Question: I have a unique situation not covered by an other article I can find here. I have a workbook of tens of thousands of lines, but they're all essentially like this:

There's a whole lot of "stuff" going on in the workbook and data is constantly added, but the crux of my issue is that I need a piece of code to be able to keep a certain number of the most recent instances of the data (let's say 2) and remove the rest. I don't deal with dates in VBA very often so I wish I could "show my work" thus far, but I truly don't know where to start.
In plain English: Count the number of unique dates in column D. If that number is > 2, THEN delete rows where the date is older than the 2 most recent dates.
Again, I apologize for not having any work to show thus far. I truly have "writers' block" on this one. Any help is appreciated!
UPDATE: With the help in the comments I've written the following to do the first step of finding the 2nd most recent date on my real data sheet (35000+ rows) where the date column is P. I must be doing something wrong because as I track the value of OldMax in the locals window it only returns the most recent date no matter what I put in for the number in 'Large(DateRange,whatever number)'. Hmmmmm....
'''
Sub Remove_Old_Data()
Dim wks As Worksheet
Dim OldMax As String
Dim DateRange As Range
Dim lrow As Long
Set wks = ThisWorkbook.Worksheets("X-AotA")
lrow = wks.Cells(Rows.Count, "P").End(xlUp).Row
Set DateRange = wks.Range("P2:P" & lrow)
OldMax = Application.WorksheetFunction.Large(DateRange, 2)
End Sub
'''
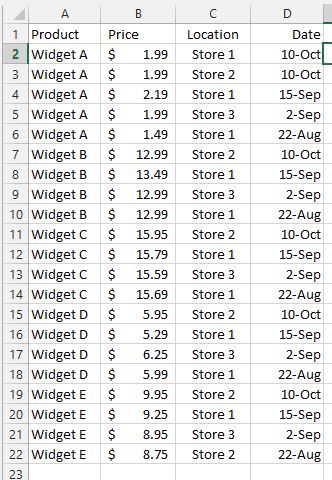
Answer: I ended up using the following because I only used "keep 2 most recent dates" as a simplified example. I'm actually keeping the 12 most recent dates so the other proposed answer would get pretty cumbersome. Here is what I came up with.
'''
Sub Scrub_Old_Data()
Dim iUnique As Long
Dim Wks As Worksheet
Dim LastRow As Long
Dim i As Long
Dim OldDateKeep As Long
OldDateKeep = ThisWorkbook.Worksheets("X-User Input").Range("B11").Value
Set Wks = ThisWorkbook.Worksheets("X-AotA")
'find the last row of data
LastRow = Cells(Cells.Rows.Count, 1).End(xlUp).Row
'make sure the right worksheet is being analyzed
Wks.Select
'check the entire sheet to see if we even have more than 12 unique dates. If not, do nothing
iUnique = Evaluate("=SUMPRODUCT(1/countif(P2:P" & LastRow & ",P2:P" & LastRow & "))")
If iUnique > OldDateKeep Then
With Wks
'sort in descending date order
.AutoFilter.Sort.SortFields.Clear
.AutoFilter.Sort.SortFields. _
Add Key:=Range("P1:P" & LastRow), SortOn:=xlSortOnValues, Order:=xlDescending, _
DataOption:=xlSortNormal
With .AutoFilter.Sort
.Header = xlYes
.MatchCase = False
.Orientation = xlTopToBottom
.SortMethod = xlPinYin
.Apply
End With
End With
i = 2
Do Until IsEmpty(Cells(i, 16))
If Evaluate("=SUMPRODUCT(1/countif(P1:P" & i & ",P1:P" & i & "))") - 1 > OldDateKeep Then
Cells(i, 16).EntireRow.Delete
Else
i = i + 1
End If
Loop
End If
End Sub
'''